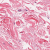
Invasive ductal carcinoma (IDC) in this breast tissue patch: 0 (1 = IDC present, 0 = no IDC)